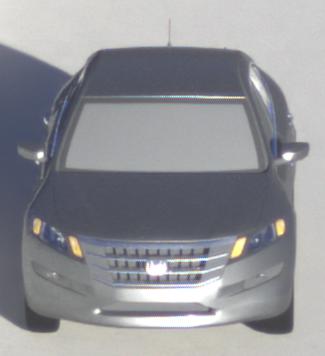
Make: Honda
Model: Crosstour
Detailed model: -
Model produced from: 2009
Model produced until: 2012
Doors: 4
Color: gray
Road condition: dry road
Daytime: sunrise or sunset
Contrast: high contrast